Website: lowes
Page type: billing-address
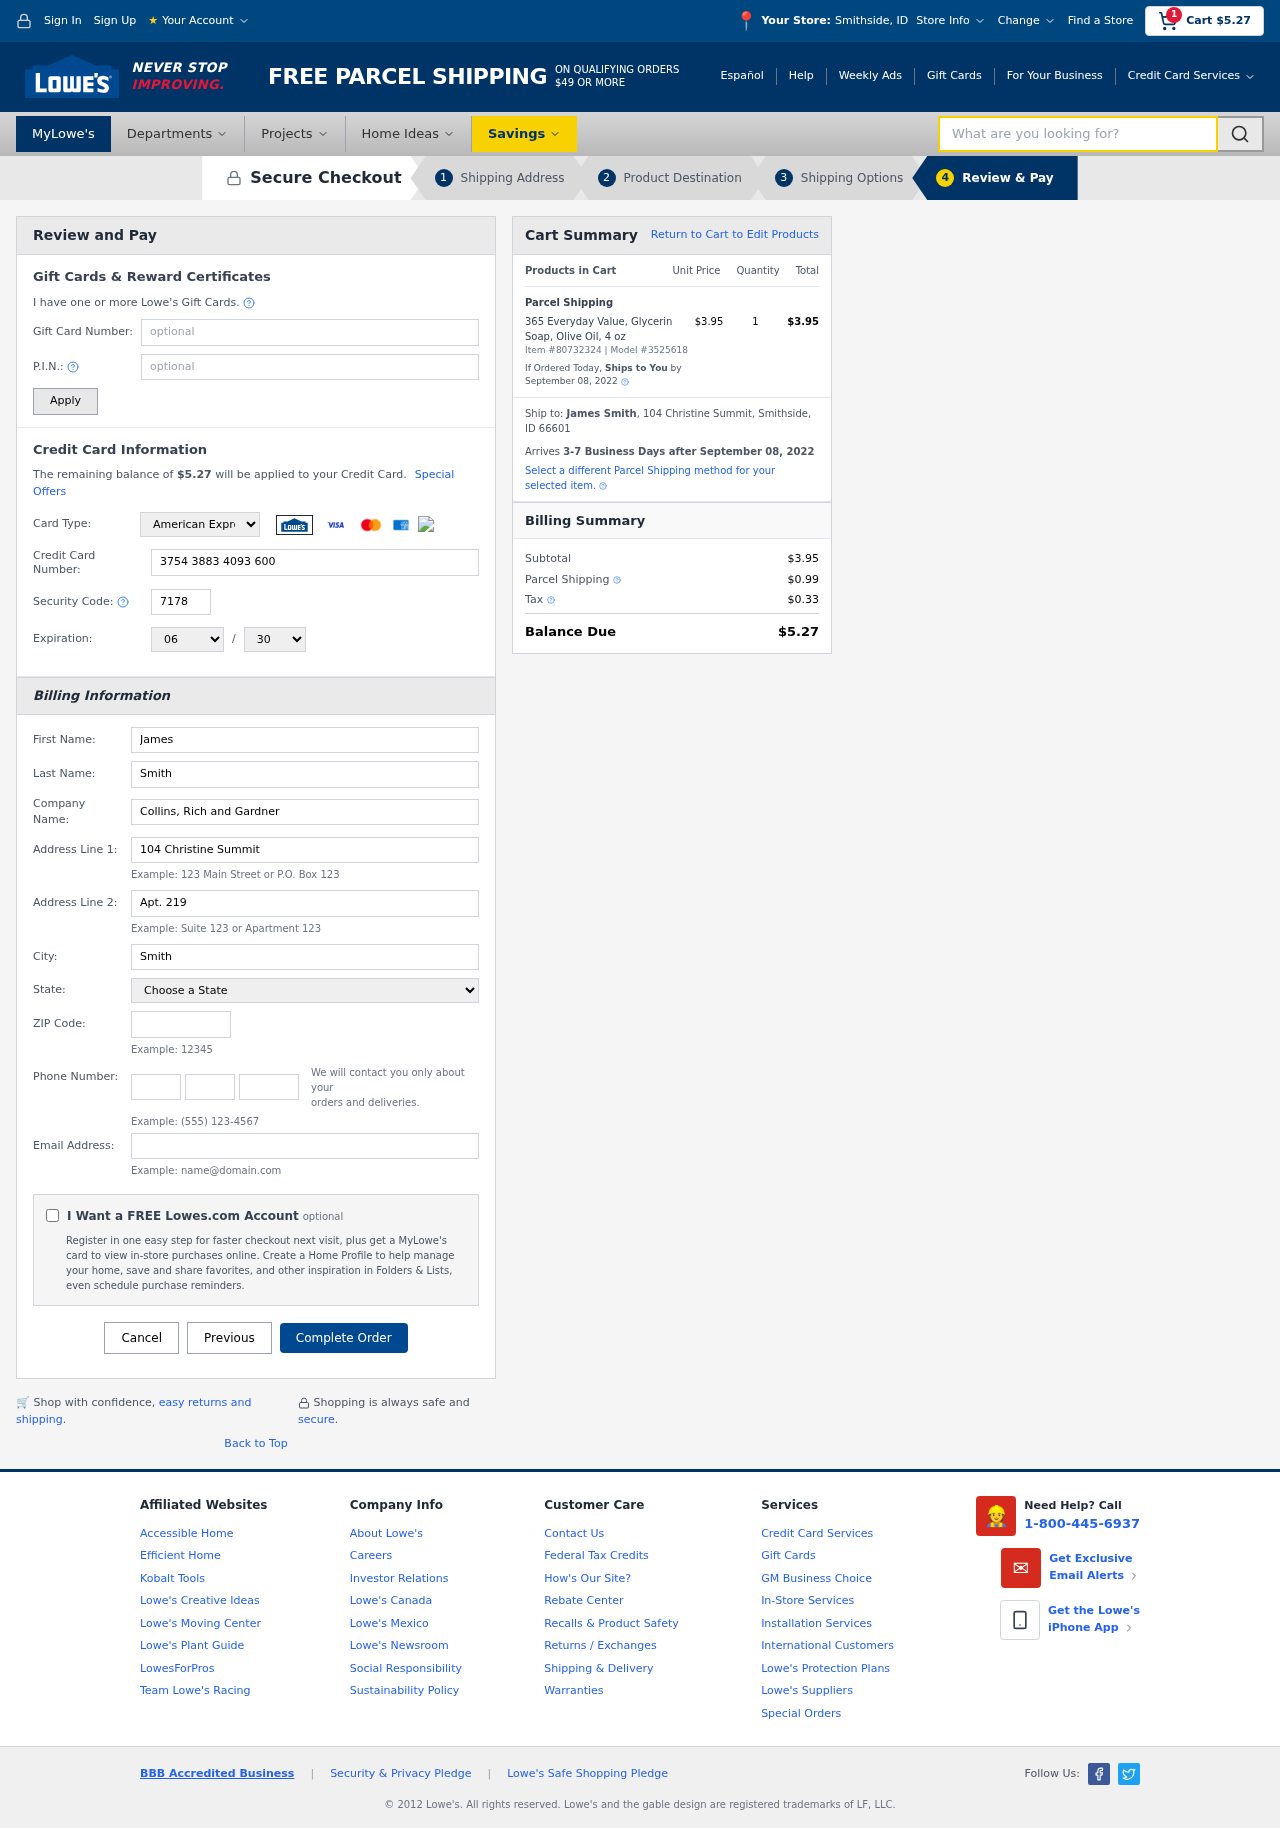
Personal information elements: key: PII_CARD_CVV
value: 7178
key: PII_CARD_EXPIRY_MONTH
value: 06
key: PII_CARD_EXPIRY_YEAR
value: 30
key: PII_CARD_NUMBER
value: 3754 3883 4093 600
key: PII_CARD_TYPE
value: American Express
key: PII_CITY
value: Smithside
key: PII_CITY_STATE
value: Smithside, ID
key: PII_COMPANY
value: Collins, Rich and Gardner
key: PII_EMAIL
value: james.smith@hotmail.com
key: PII_FIRSTNAME
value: James
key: PII_FULLNAME
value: James Smith
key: PII_LASTNAME
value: Smith
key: PII_PHONE_AREA
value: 987
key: PII_PHONE_PREFIX
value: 496
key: PII_PHONE_SUFFIX
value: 4797
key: PII_POSTCODE
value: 66601
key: PII_STATE
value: Idaho
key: PII_STREET
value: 104 Christine Summit
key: PII_STREET2
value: Apt. 219
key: PII_CITY_STATE_ZIP
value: Smithside, ID 66601
Product elements: key: PRODUCT1_NAME
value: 365 Everyday Value, Glycerin Soap, Olive Oil, 4 oz
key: PRODUCT1_PRICE
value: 3.95
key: PRODUCT1_QUANTITY
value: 1
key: PRODUCT_ITEM_NUMBER
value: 80732324
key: PRODUCT_MODEL_NUMBER
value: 3525618
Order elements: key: ORDER_SUBTOTAL
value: $5.27
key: ORDER_TOTAL
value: $5.27
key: ORDER_SHIPPING_DATE
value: September 08, 2022
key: ORDER_SUBTOTAL
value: $3.95
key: ORDER_DELIVERY_DATE
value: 3-7 Business Days after September 08, 2022
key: ORDER_SHIPPING_DATE2
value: September 08, 2022
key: ORDER_SUBTOTAL2
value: $3.95
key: ORDER_SHIPPING_COST
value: $0.99
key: ORDER_TAX
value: $0.33
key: ORDER_TOTAL2
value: $5.27
Search elements: key: HEADER_SEARCH
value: What are you looking for?